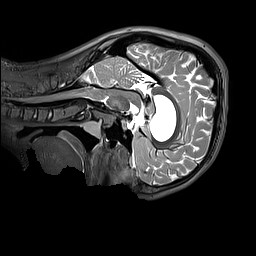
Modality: T2w
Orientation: sagittal
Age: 11
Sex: male
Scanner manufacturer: siemens
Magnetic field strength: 3 T
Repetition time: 3.2 s
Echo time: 0.408 s